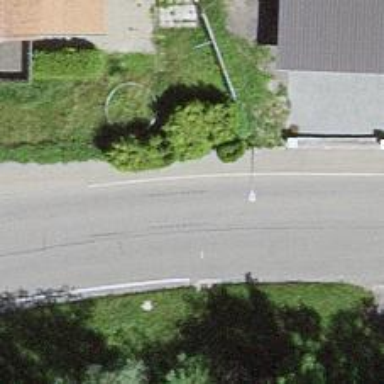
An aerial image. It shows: Bus stop along the road.